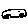
Label: car